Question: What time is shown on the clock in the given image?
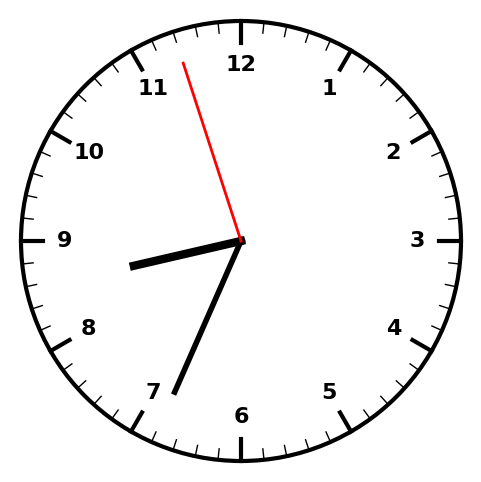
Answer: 08:33:57